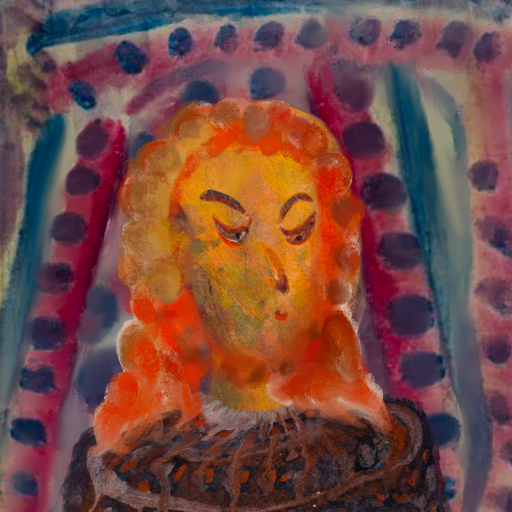
Background: HillGirl, Head And Neck Side: Gypsy_Mother, Face Side: Hypocrite, Bust: Hypocrite, Hair Side: Rupkatha, Head Accessory: Blank, Second Necklace: Blank, Necklace: Blank, Baby: Blank